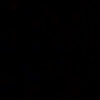
Label: space